Question: I installed Apache Cordova Tools for VS 2013 and after creating a new blank aplication is giving the following error:

I'm building Device Debug Android.
And i have Android SDK Tools 19.1 installed.
can anyone help me?
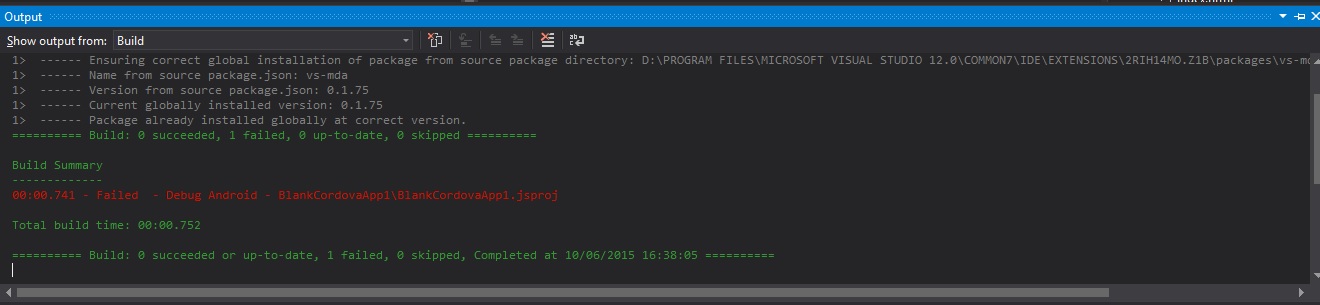
Answer: Possible Answers:
1. use 'clear cordova cache' in tools, options, tools For apache cordova. then, rebuild your Project but make sure you have an internet connection when you rebuild.
2. try to use a Windows user name that do not contain SPACE before installation of tools for apache cordova.
3. try to use a project location and project name that do not contain space.
I assume you are using Visual Studio 2013 Community Update 4 with Tools For Apache Cordova Ctp3.1, if not, upgrade to this version.
btw, according to microsoft, cordova in vs 2013 is going to be deprecated, since you are just started, why not download and install vs 2015 Community rc, it solves a few problems in 2013 and it can co-exist with 2013.